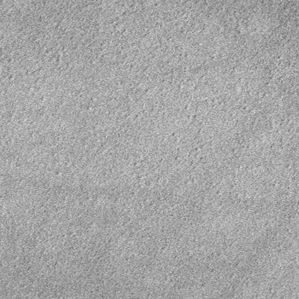
Label: frost